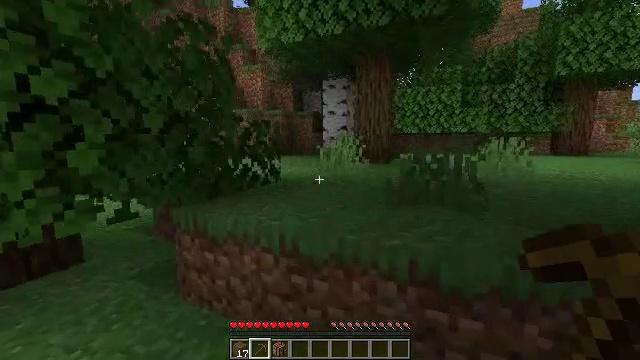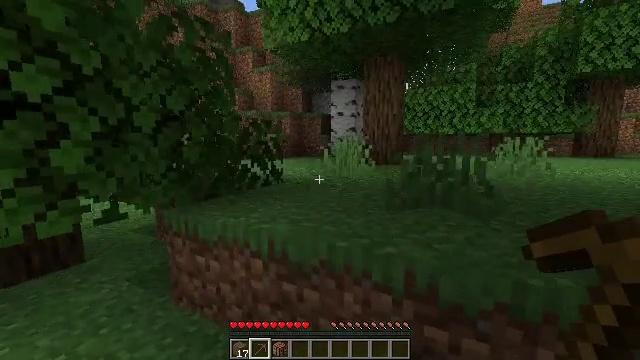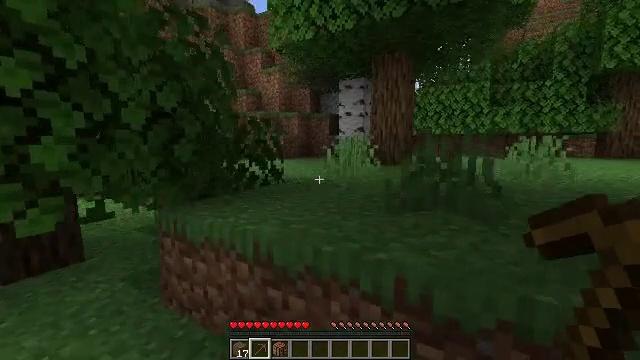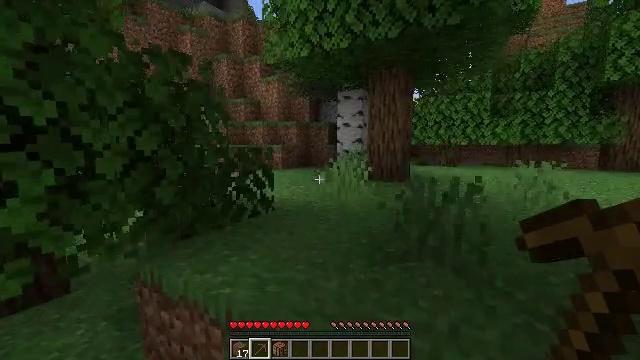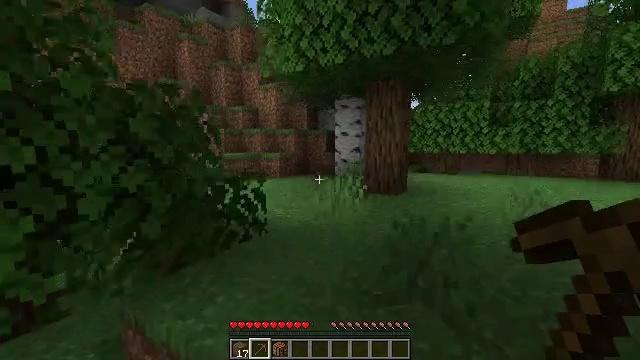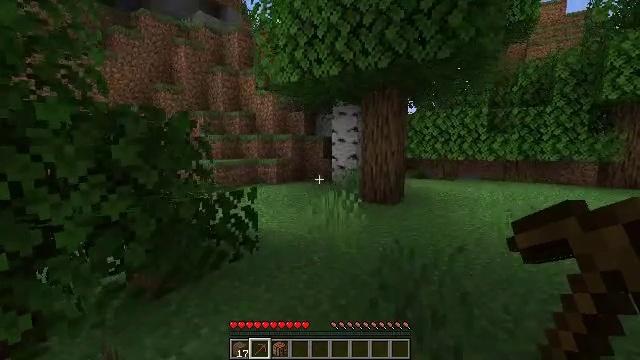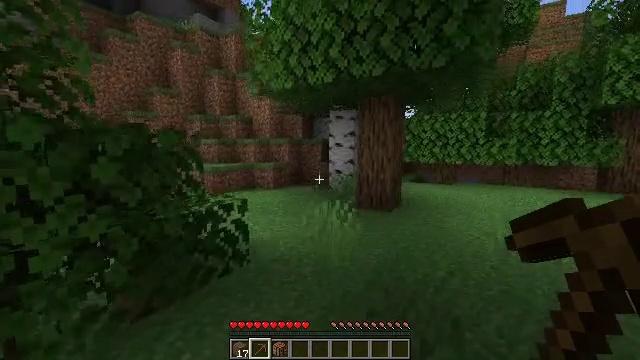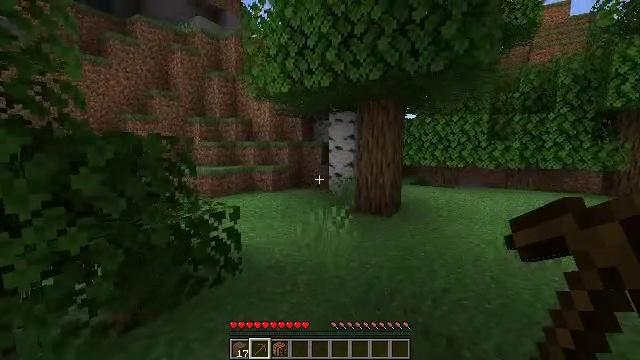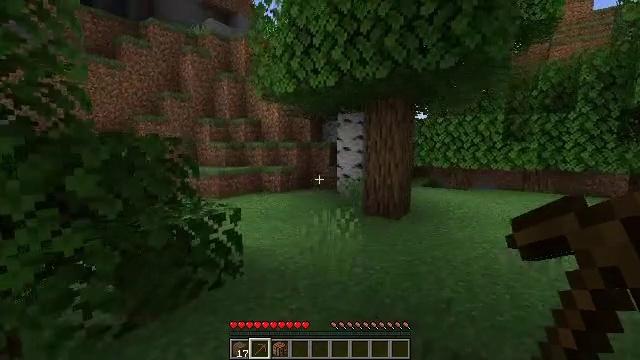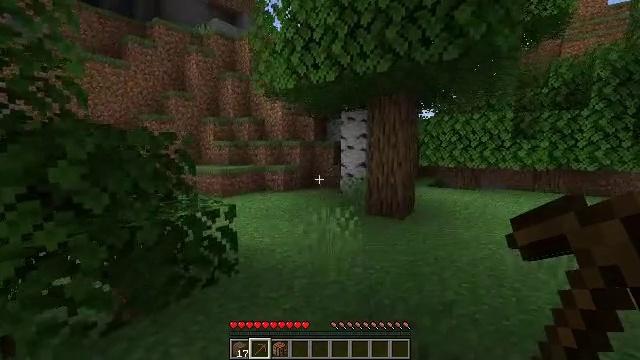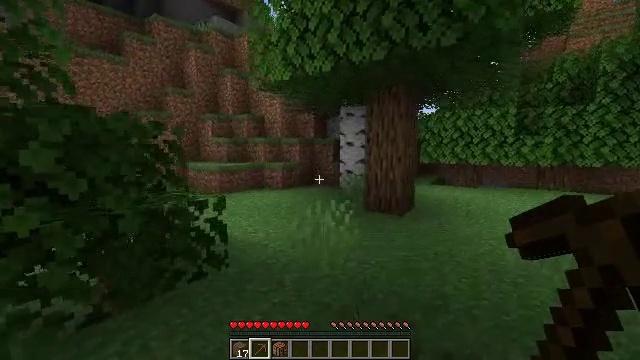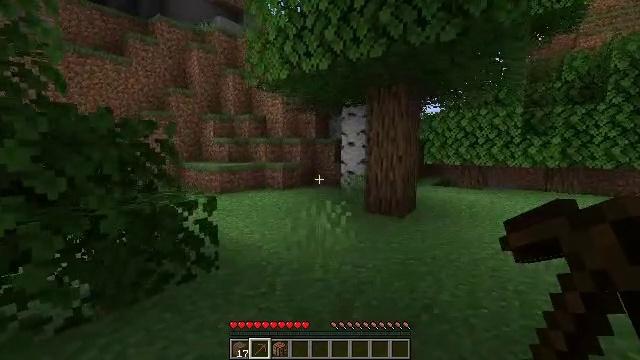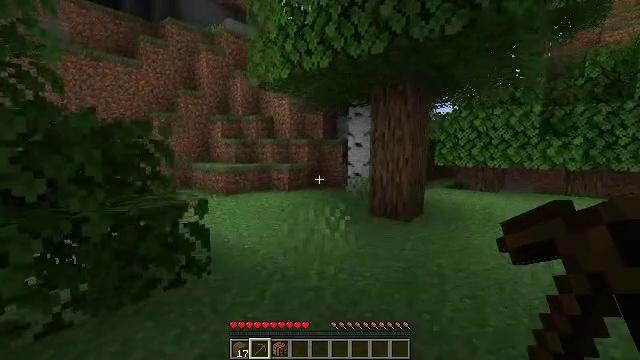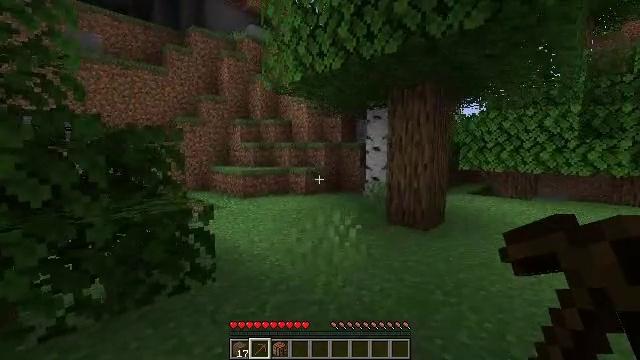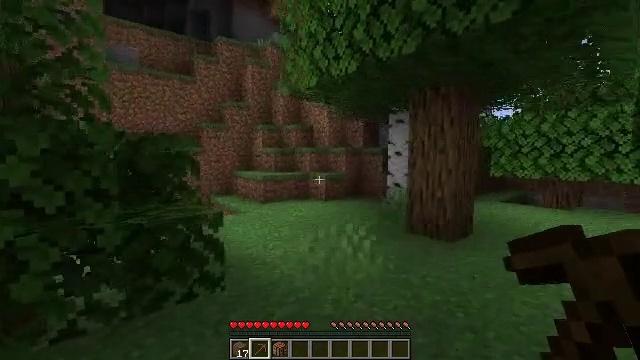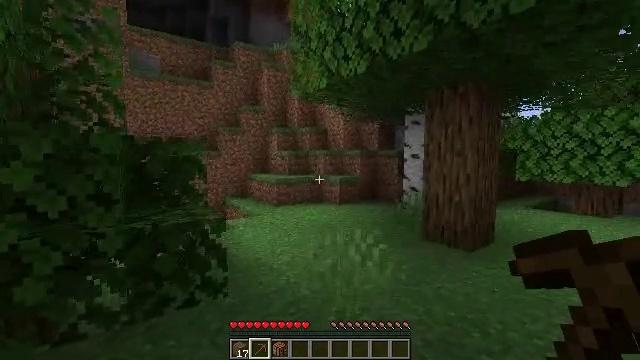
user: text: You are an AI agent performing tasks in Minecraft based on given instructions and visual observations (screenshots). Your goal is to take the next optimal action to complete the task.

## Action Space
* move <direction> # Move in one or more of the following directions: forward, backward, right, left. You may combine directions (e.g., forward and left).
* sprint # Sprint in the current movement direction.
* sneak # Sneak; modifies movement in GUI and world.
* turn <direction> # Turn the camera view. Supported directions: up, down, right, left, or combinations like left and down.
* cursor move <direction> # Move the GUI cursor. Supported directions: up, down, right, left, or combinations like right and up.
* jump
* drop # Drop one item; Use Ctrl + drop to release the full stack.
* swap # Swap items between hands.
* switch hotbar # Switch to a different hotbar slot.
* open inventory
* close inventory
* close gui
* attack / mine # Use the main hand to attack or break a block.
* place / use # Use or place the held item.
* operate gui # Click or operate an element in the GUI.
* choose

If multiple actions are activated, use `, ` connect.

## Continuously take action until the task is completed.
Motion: motion action
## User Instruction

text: Break the stone block.
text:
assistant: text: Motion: move forward and move right, turn left
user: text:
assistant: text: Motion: move forward and move right, turn left, jump
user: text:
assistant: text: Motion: move forward and move right, jump
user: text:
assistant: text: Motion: move forward and move right, jump
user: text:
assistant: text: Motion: move forward and move right, jump
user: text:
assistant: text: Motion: move forward and move right
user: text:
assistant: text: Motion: move forward and move right
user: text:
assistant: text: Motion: move forward and move right, turn left
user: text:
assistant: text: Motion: move forward and move right, turn left
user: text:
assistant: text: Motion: move forward and move right
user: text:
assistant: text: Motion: move forward and move right, turn left
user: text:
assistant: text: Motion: move forward and move right, turn left
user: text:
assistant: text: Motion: move forward and move right, turn left
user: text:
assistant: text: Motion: move forward and move right, turn left and up
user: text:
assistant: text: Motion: move forward and move right, turn left
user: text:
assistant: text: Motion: move forward and move right, turn left
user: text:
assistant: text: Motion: move forward and move right, turn left
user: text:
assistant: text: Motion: move forward and move right
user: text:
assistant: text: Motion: move forward and move right
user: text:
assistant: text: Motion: move forward and move right
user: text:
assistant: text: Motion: move forward and move right
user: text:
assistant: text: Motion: move forward and move right
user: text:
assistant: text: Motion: move forward and move right
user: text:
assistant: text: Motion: move forward and move right
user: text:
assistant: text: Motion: move forward and move right, turn left
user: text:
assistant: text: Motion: move forward and move right, turn left and up
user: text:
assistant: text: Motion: move forward and move right, turn left
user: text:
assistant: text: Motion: move forward, turn left and up
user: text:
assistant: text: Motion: move forward
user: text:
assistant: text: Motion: move forward